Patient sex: F
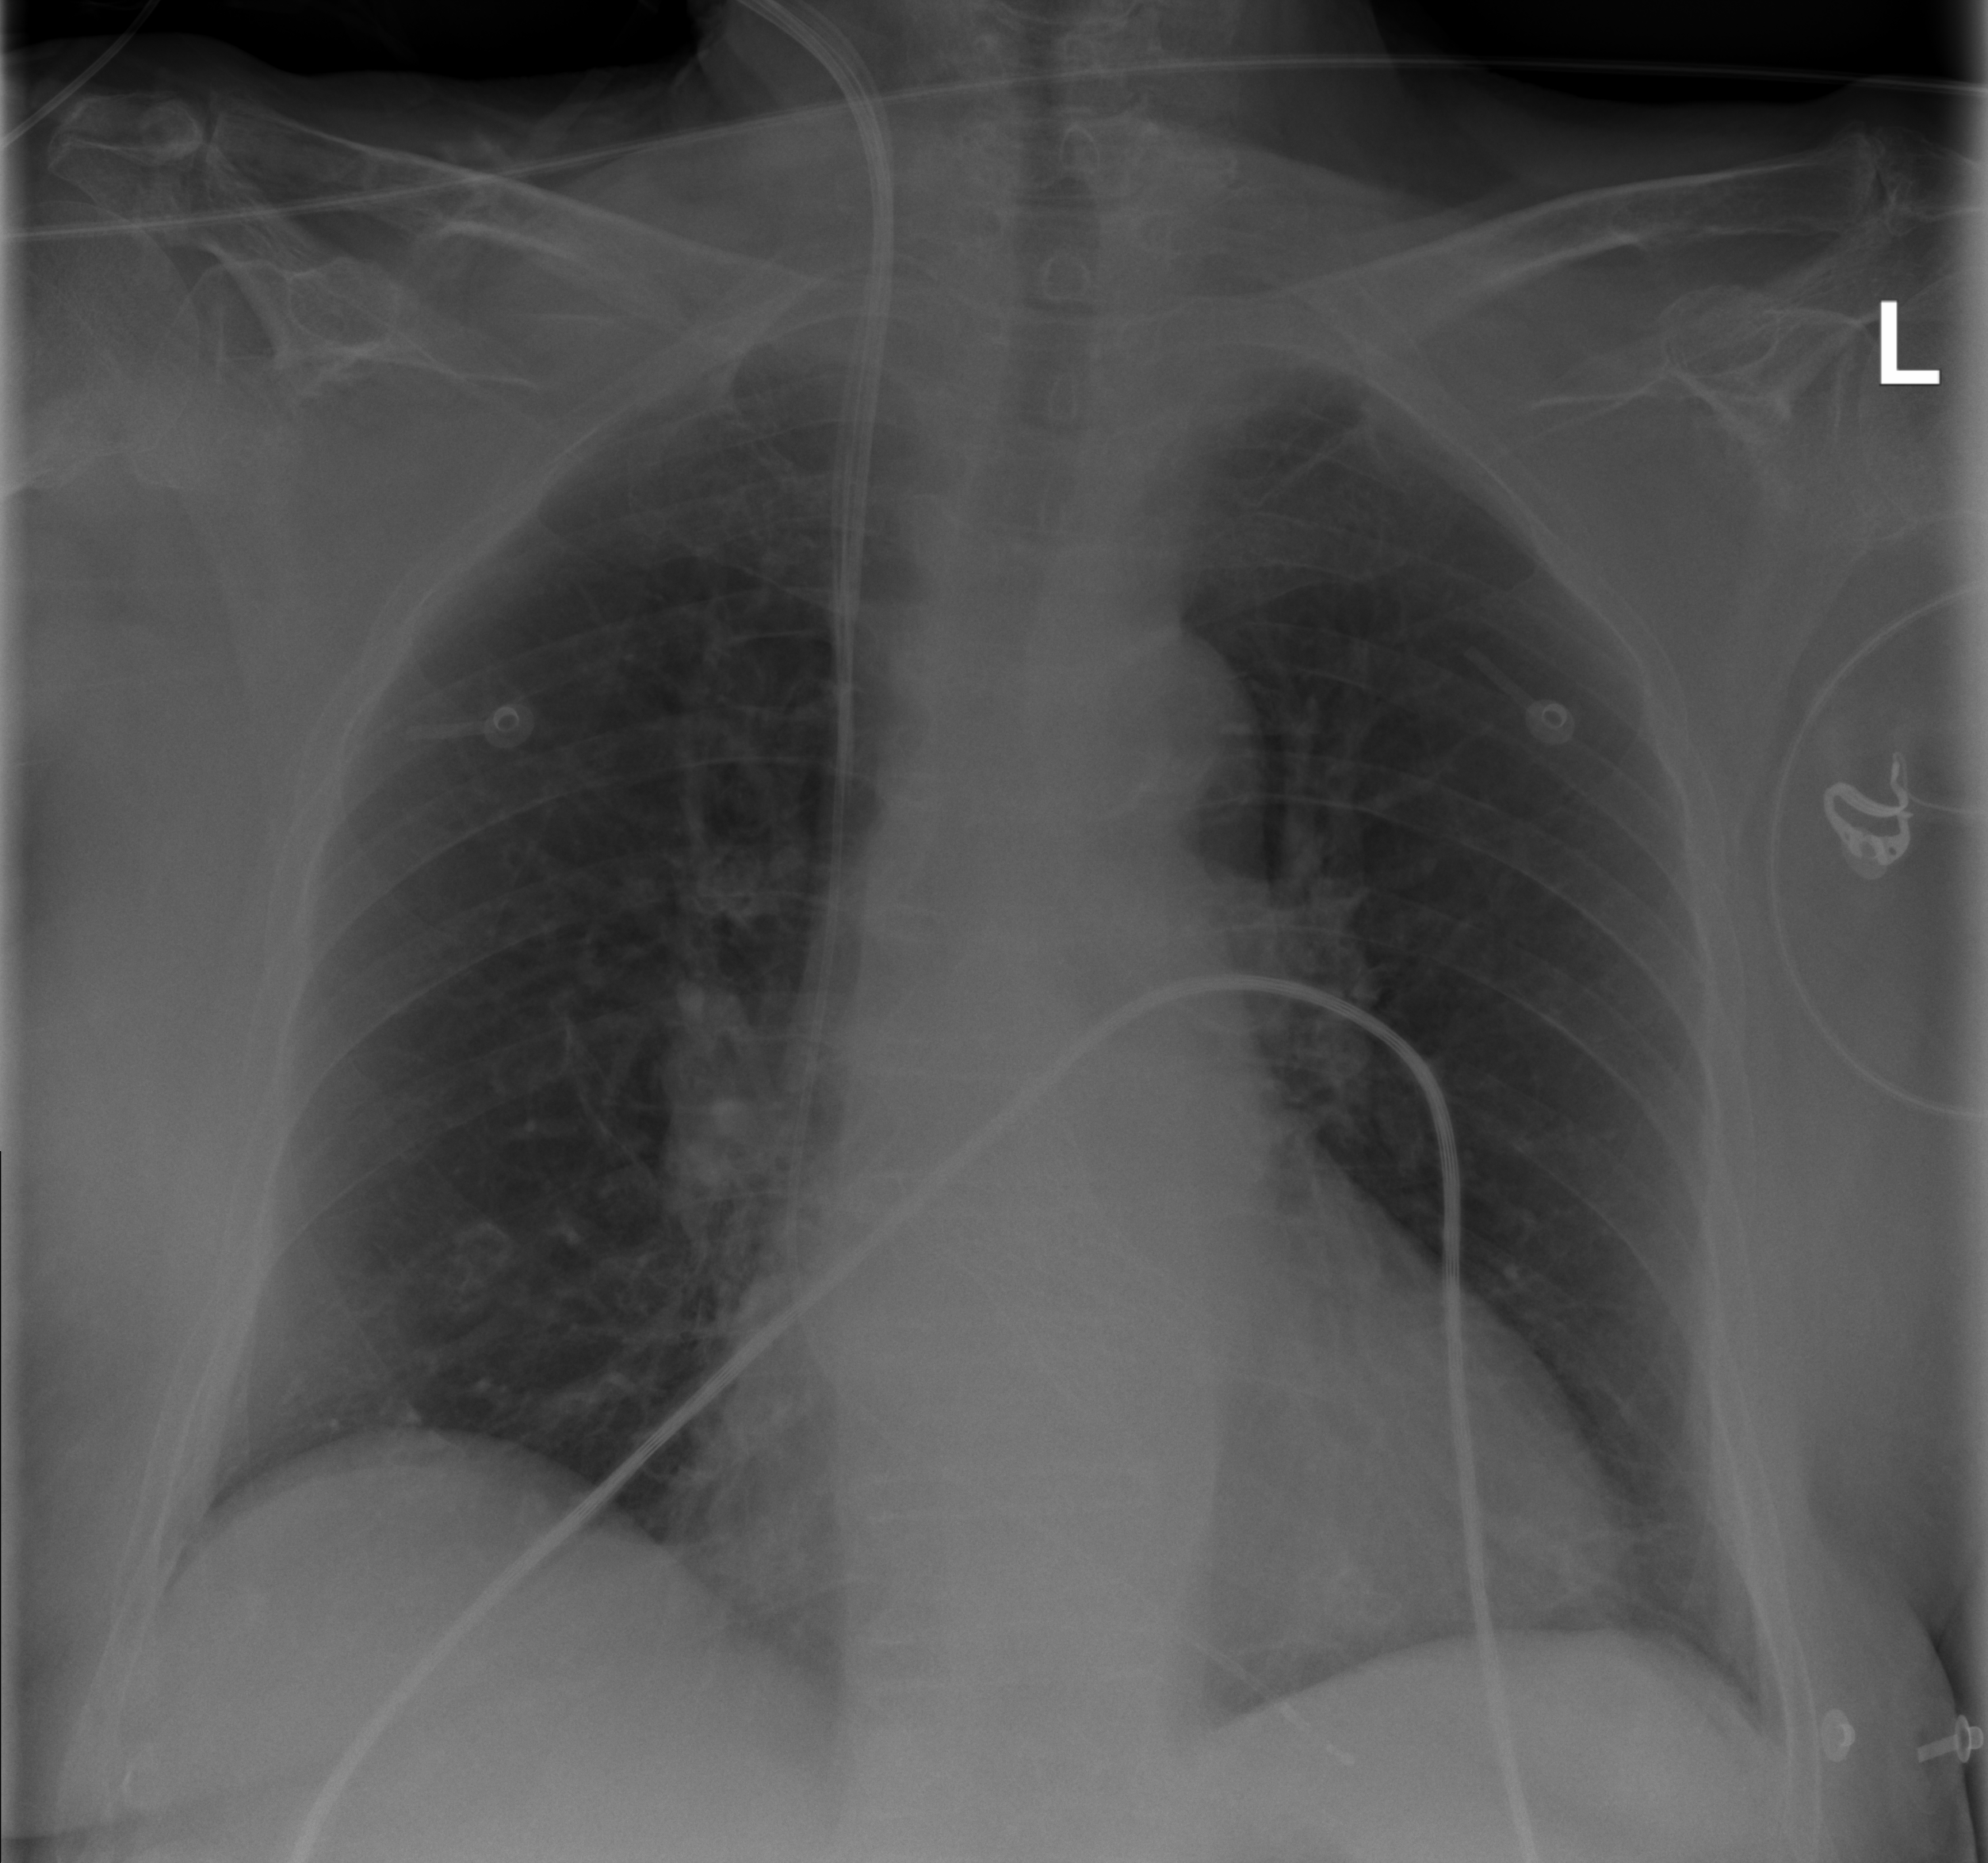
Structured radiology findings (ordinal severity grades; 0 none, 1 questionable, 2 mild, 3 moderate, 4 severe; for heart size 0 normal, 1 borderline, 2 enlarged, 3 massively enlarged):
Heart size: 2
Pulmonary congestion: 0
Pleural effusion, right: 0
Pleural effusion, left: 1
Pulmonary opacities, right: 0
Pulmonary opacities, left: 0
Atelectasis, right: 2
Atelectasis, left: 0